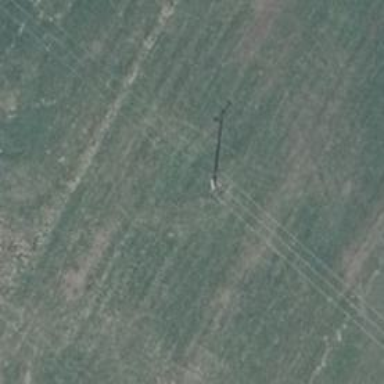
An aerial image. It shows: Minor power line with three cables.